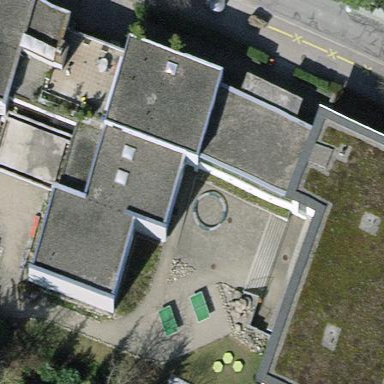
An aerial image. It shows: School building.